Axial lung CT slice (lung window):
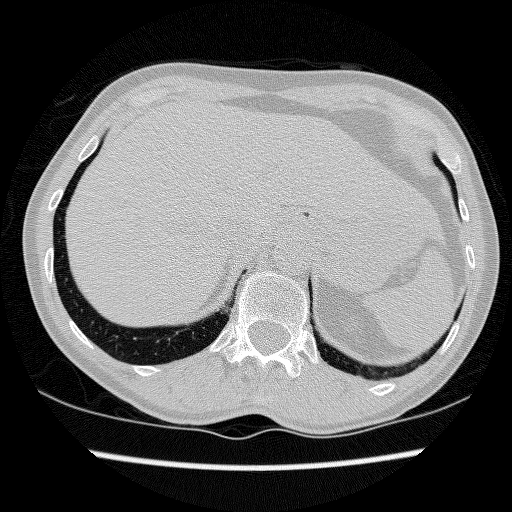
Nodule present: no